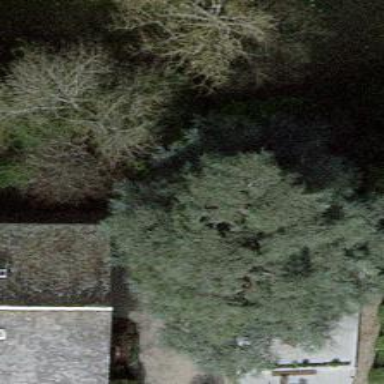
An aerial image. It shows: Evergreen needle-leaved tree.